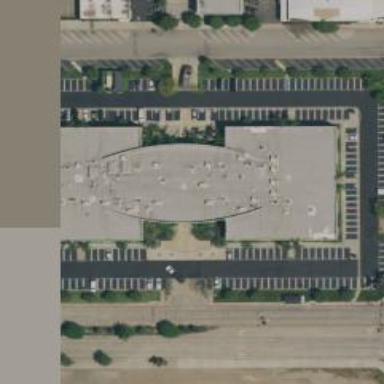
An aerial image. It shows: Commercial building.